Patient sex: M
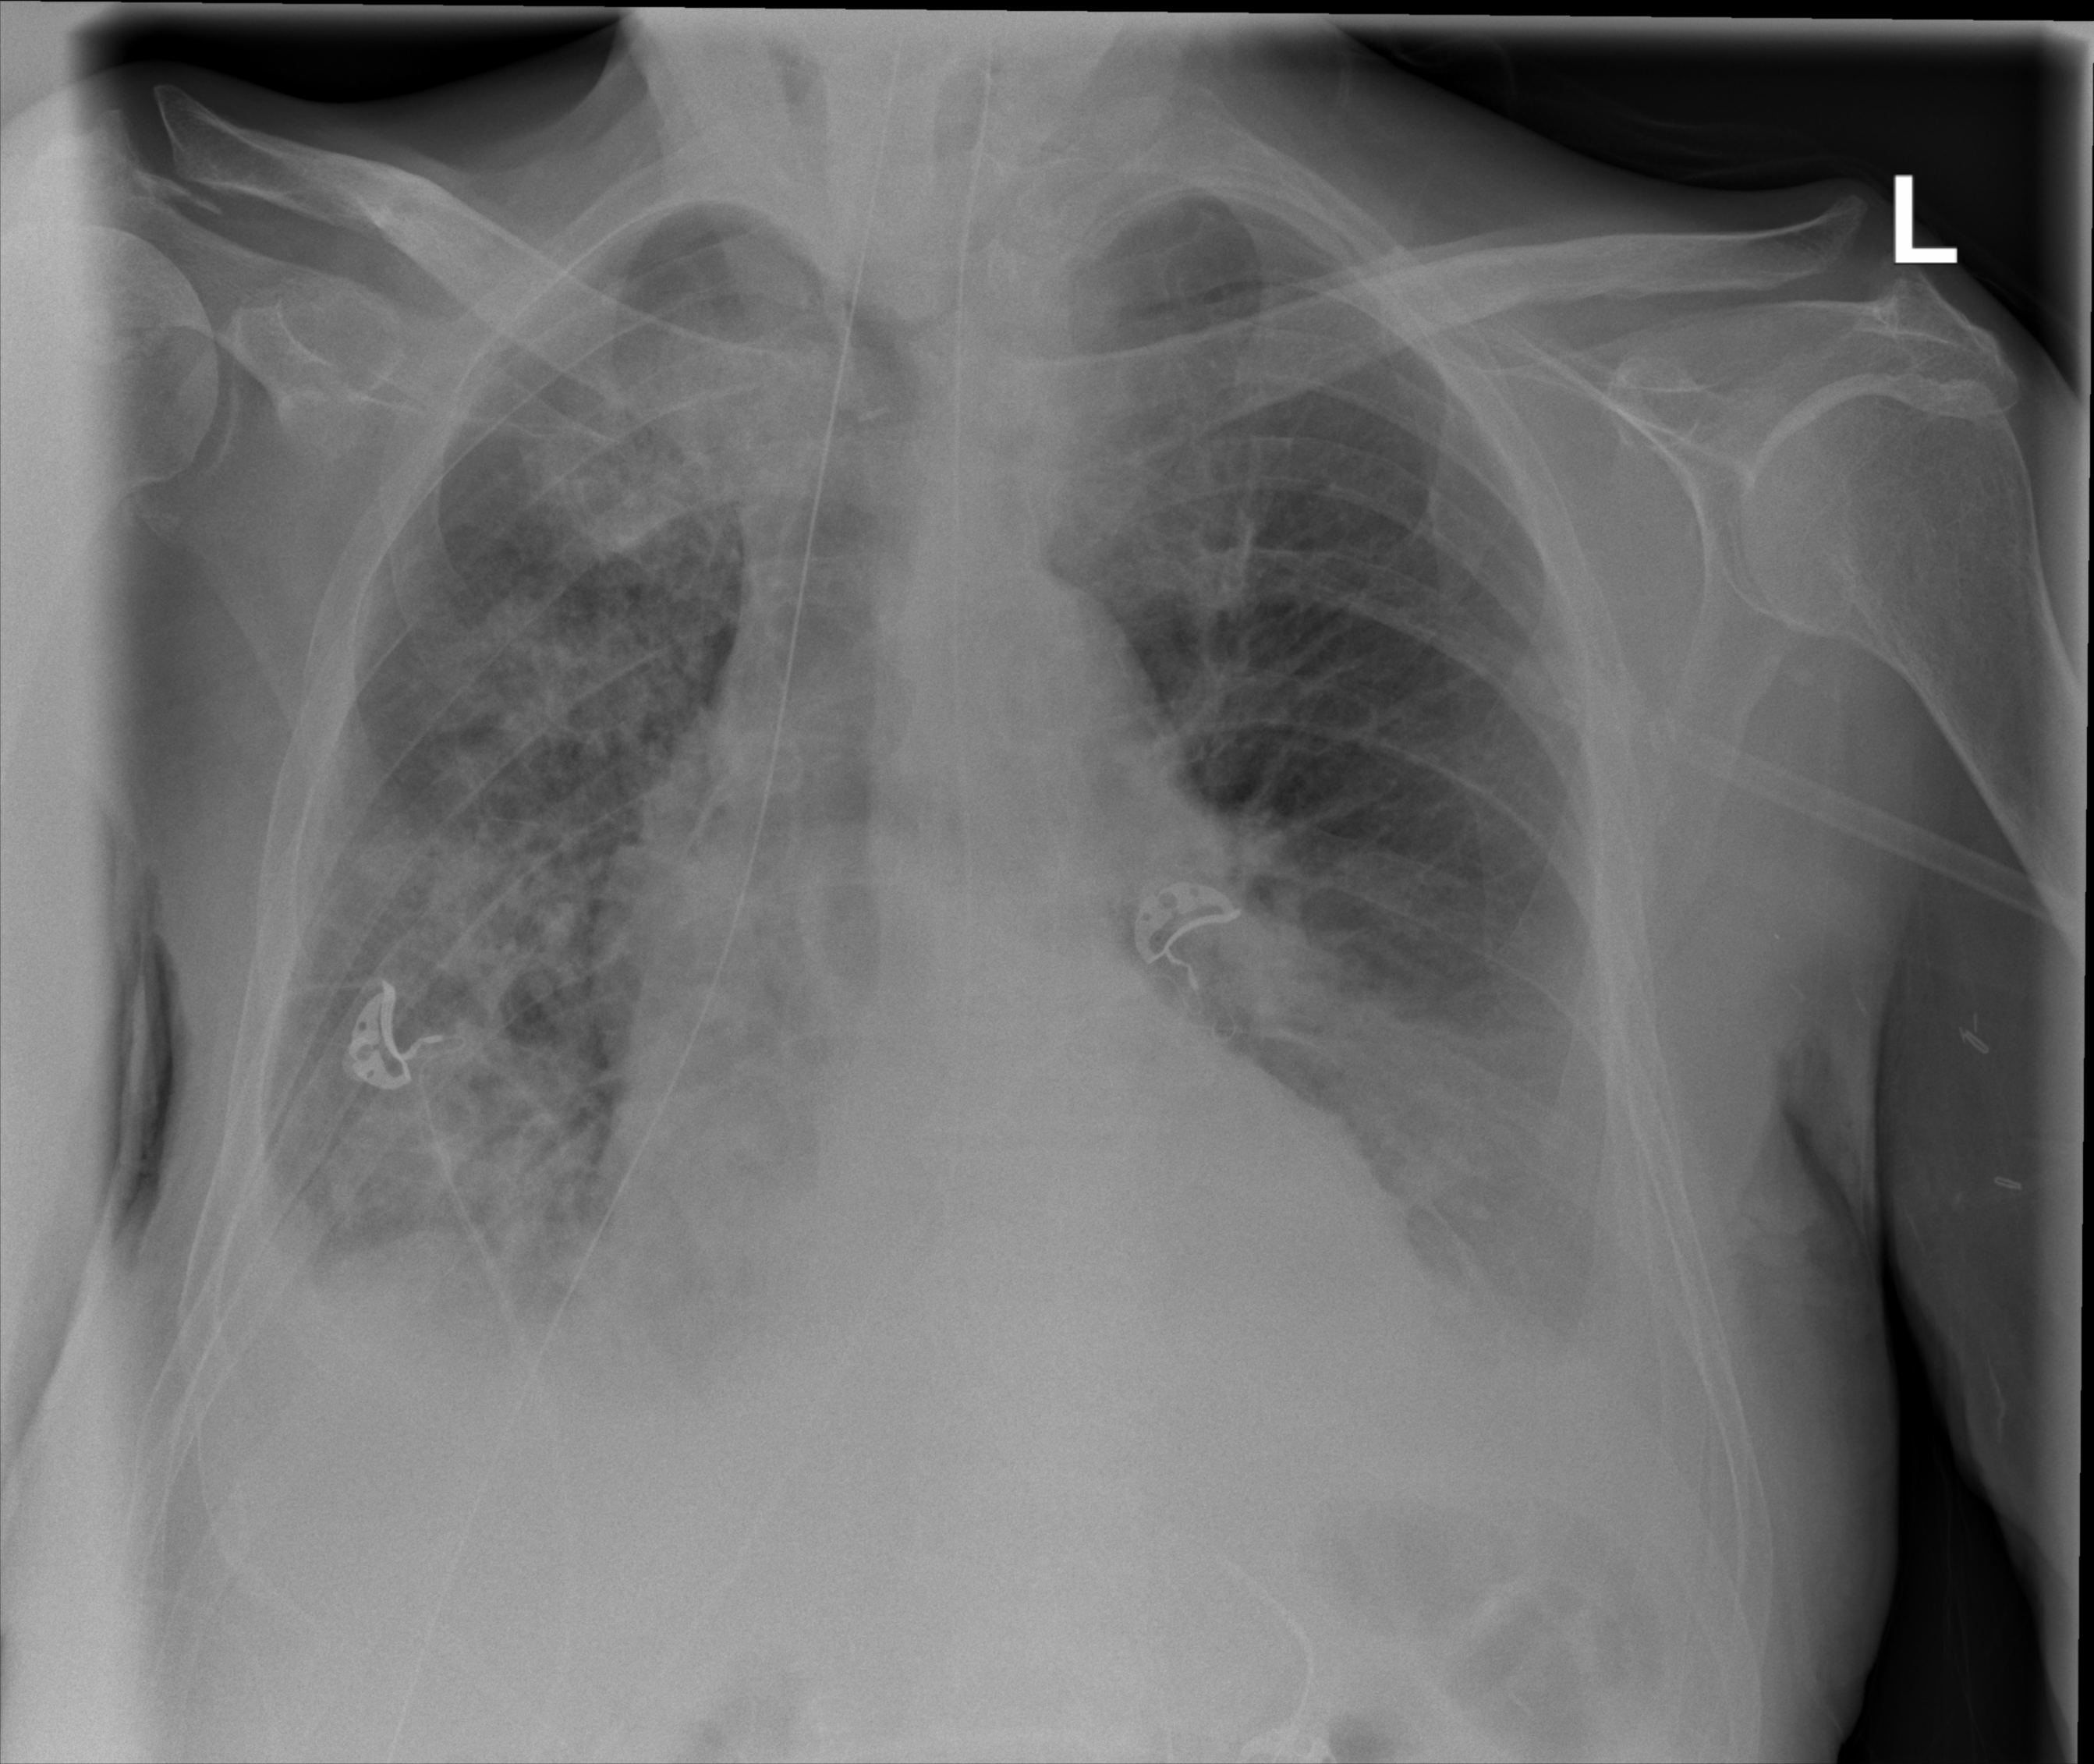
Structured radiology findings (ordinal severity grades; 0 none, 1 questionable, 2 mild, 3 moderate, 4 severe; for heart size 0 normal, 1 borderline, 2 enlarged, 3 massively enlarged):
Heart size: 2
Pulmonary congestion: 3
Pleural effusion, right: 2
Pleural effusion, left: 2
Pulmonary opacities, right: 3
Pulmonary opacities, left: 2
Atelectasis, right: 2
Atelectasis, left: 2